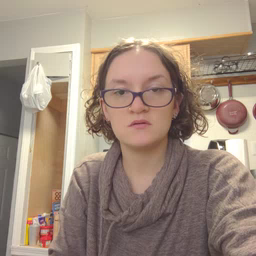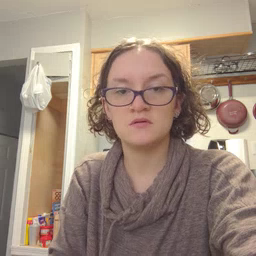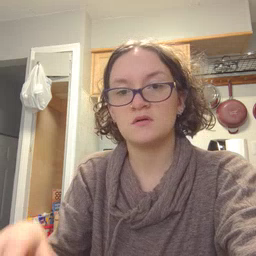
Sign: airplane